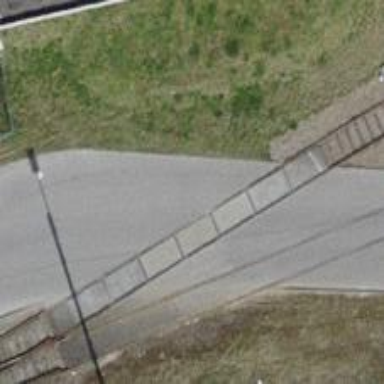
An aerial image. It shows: Railway level crossing.